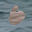
Label: 6